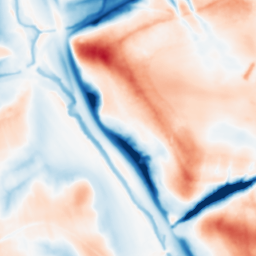
Category: multiscale
Decomposition family: dog_multiscale
Decomposition parameters: sigma_ratio: 2
n_scales: 4
base_sigma: 1
Upsampling method: regularized
Upsampling parameters: scale: 2
lambda_reg: 0.001
Upsampling scale: 2